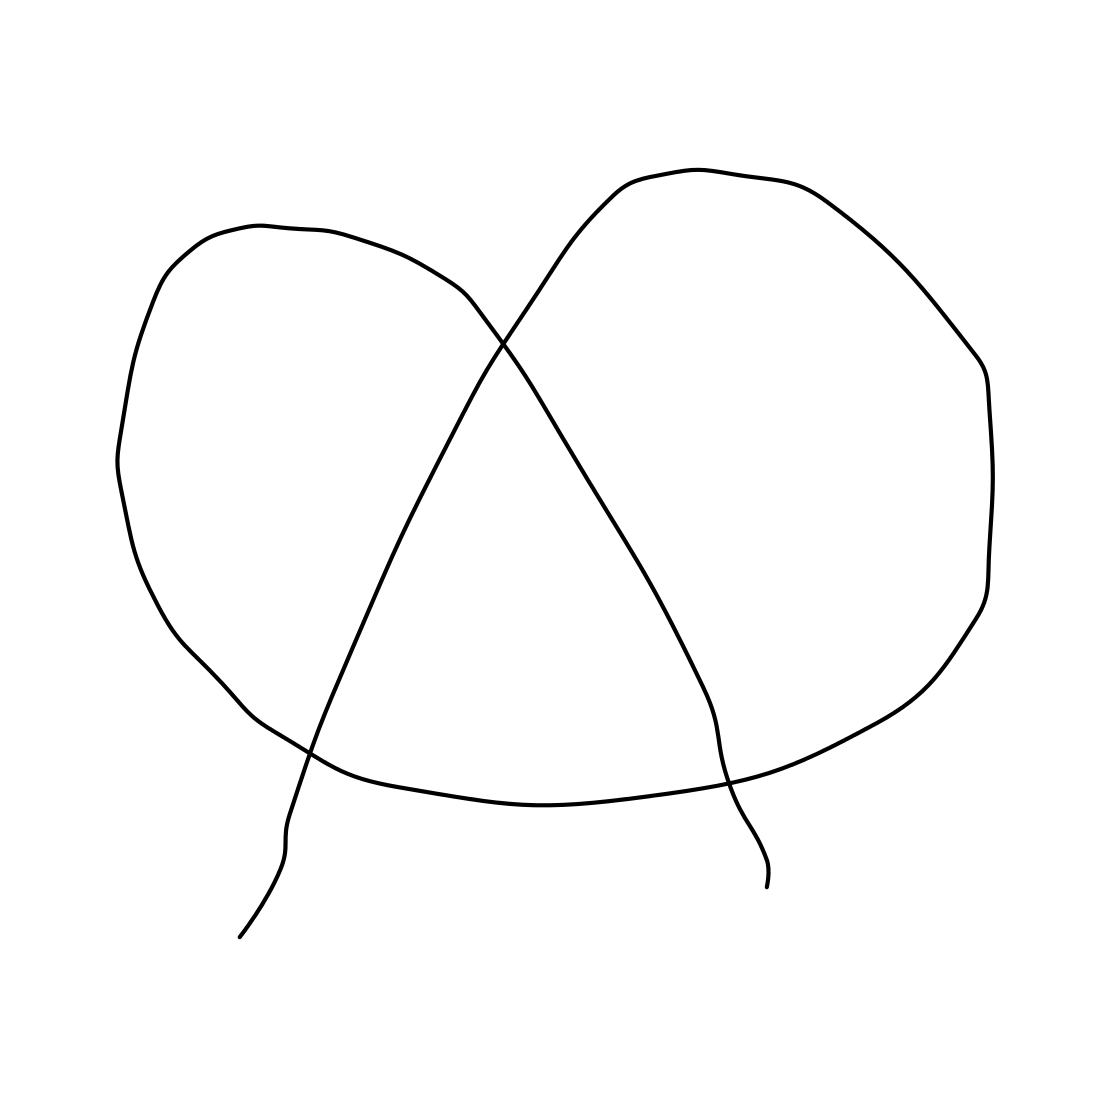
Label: pretzel